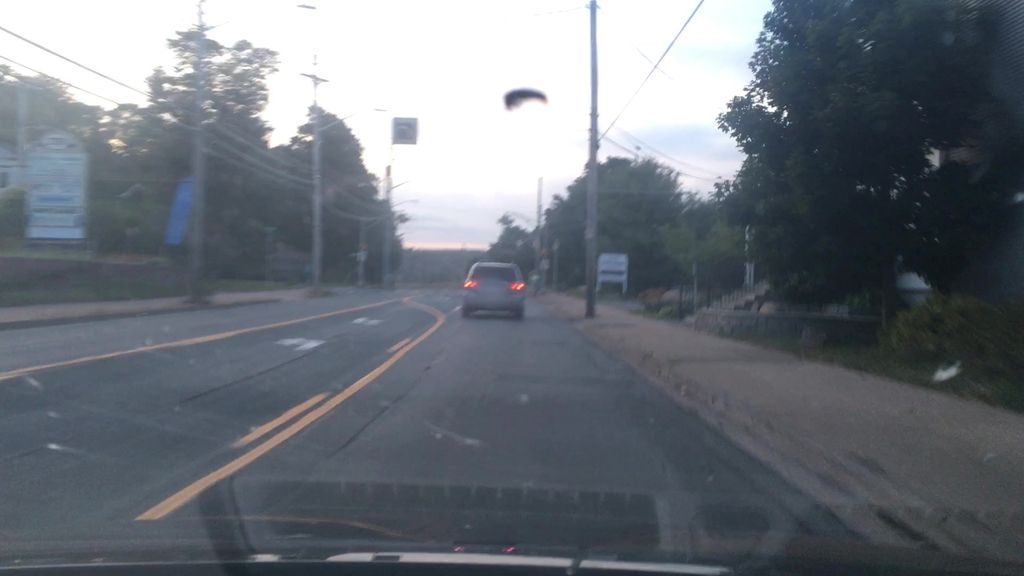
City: halifax